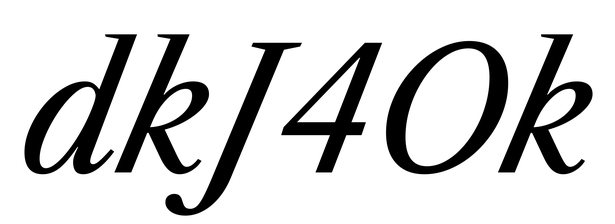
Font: LibreCaslonText-Italic_Italic